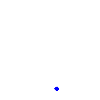
Particle: proton